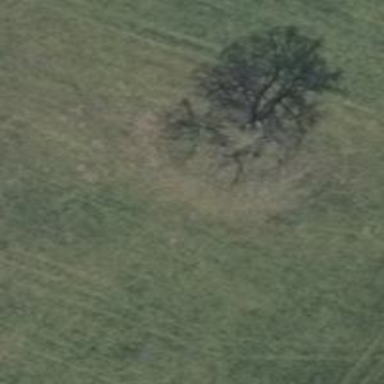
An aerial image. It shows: Beautiful tree in nature.